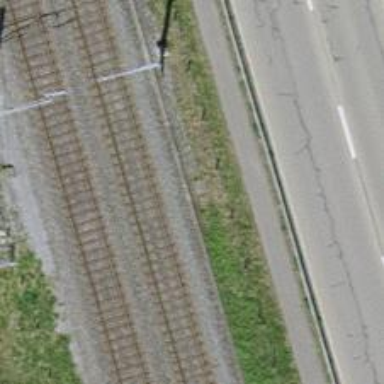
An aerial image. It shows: Cycleway.